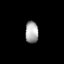
Tissue: lung
Cell type: Others
Senescence score: 0.2173
Nuclear area (px): 285
Mean DAPI intensity: 163.109